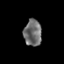
Tissue: prostate
Cell type: T cells
Senescence score: 0.3166
Nuclear area (px): 460
Mean DAPI intensity: 109.859